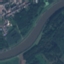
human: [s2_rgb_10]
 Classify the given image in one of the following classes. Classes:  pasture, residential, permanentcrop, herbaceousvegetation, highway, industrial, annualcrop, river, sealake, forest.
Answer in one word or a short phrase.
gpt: River